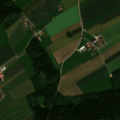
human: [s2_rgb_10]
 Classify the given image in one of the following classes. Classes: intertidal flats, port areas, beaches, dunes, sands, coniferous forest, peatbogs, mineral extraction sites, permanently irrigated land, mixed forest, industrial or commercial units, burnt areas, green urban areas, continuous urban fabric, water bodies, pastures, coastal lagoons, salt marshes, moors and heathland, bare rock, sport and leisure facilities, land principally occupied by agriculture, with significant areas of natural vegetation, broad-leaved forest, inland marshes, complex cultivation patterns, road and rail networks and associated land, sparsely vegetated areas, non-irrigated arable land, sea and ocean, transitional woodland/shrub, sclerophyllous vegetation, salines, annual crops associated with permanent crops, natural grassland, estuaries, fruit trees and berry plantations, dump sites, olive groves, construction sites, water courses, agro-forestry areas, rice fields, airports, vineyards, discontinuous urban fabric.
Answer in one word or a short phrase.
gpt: non-irrigated arable land, pastures, complex cultivation patterns, coniferous forest